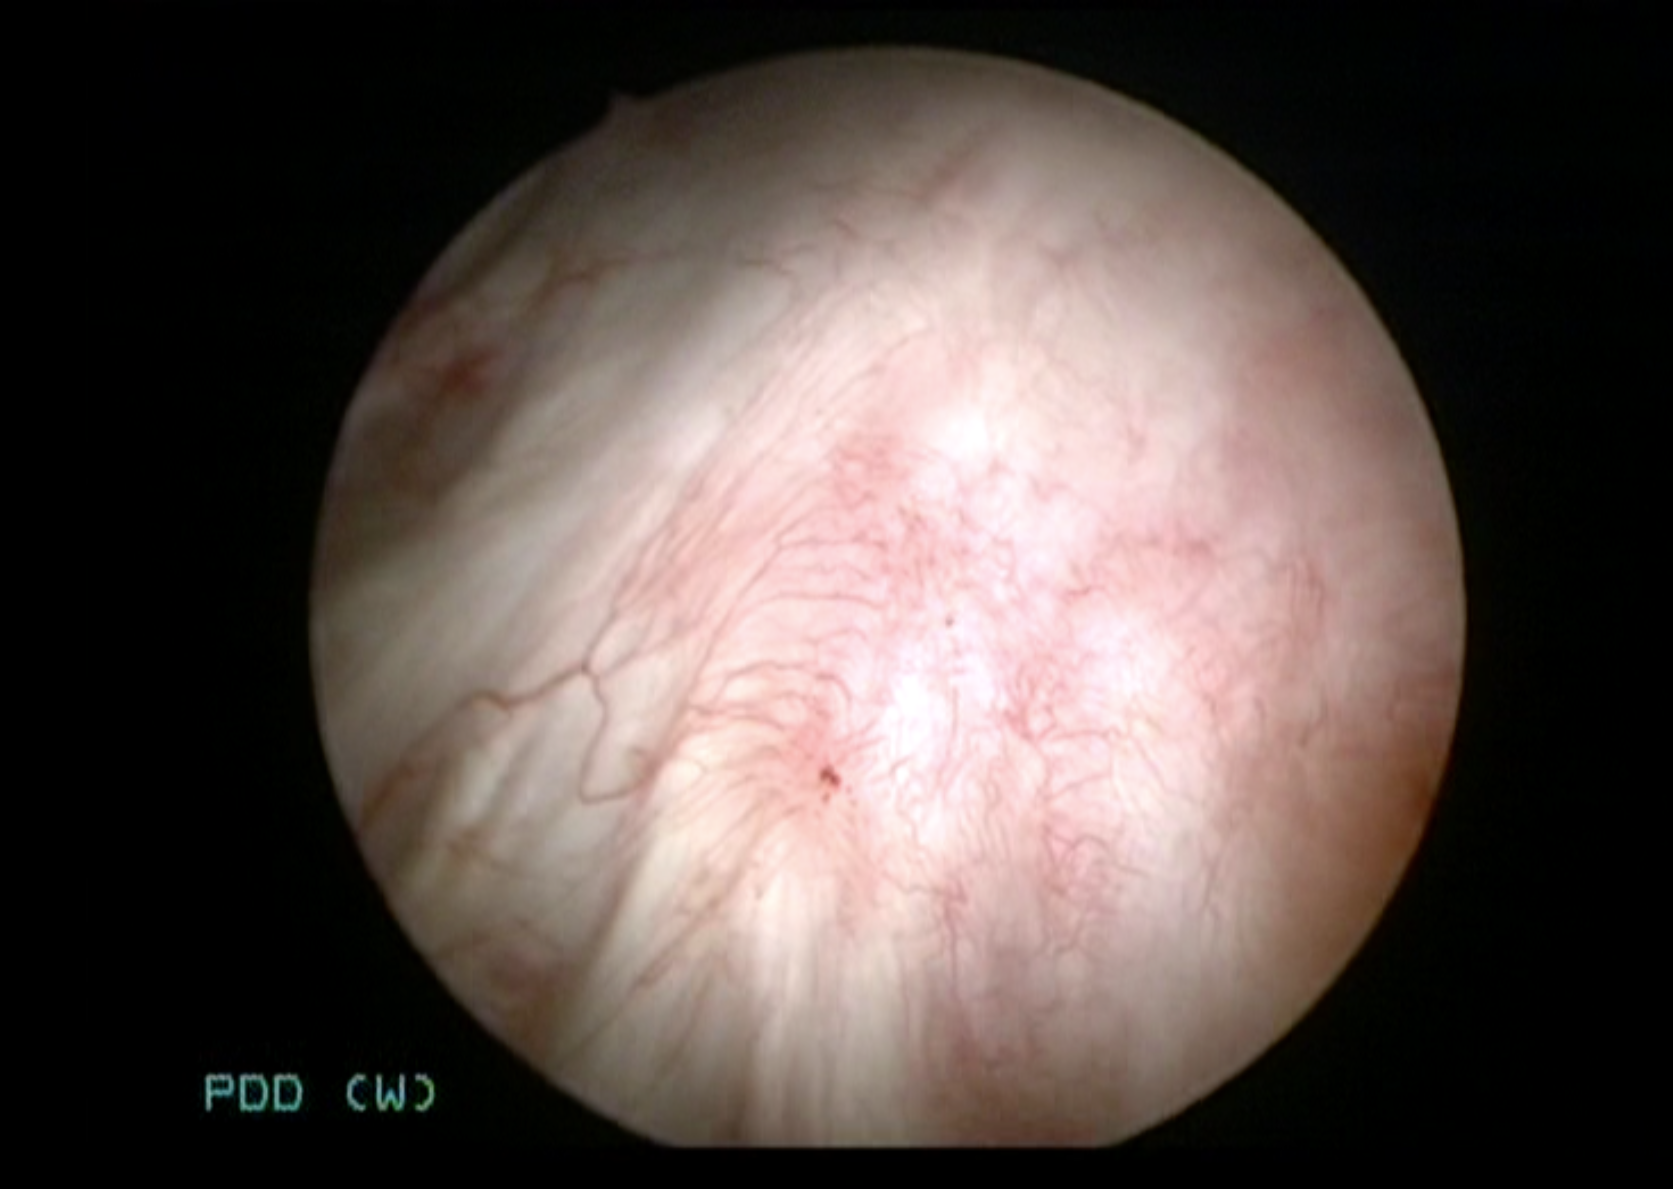
Modality: WLC
Class: Non-malignant
Subclass: BenignNOS
Lesion: L2
Morphology: Non-papillary
Bladder cancer association: No